Question: I have the following class file which will search a page and extract certain information and display it as an output:
'''
public class Crawler
{
public string Url
{
get;
set;
}
public Crawler() { }
public Crawler(string Url)
{
this.Url = Url;
}
public XDocument GetXDocument()
{
HtmlAgilityPack.HtmlWeb doc1 = new HtmlAgilityPack.HtmlWeb();
doc1.UserAgent = "Mozilla/4.0 (conpatible; MSIE 7.0; Windows NT 5.1)";
HtmlAgilityPack.HtmlDocument doc2 = doc1.Load(Url);
doc2.OptionOutputAsXml = true;
doc2.OptionAutoCloseOnEnd = true;
doc2.OptionDefaultStreamEncoding = System.Text.Encoding.UTF8;
GetXDocument xdoc = GetXDocument.Parse(doc2.DocumentNode.SelectSingleNode("html").OuterHtml);
return xdoc;
}
}
'''
When I run the web application, I get the following error:
'Error 1 'WebApplication1.Crawler.GetXDocument()' is a 'method' but is used like a 'type' c:\users\usrs\documents\visual studio 2012\Projects\WebApplication1\WebApplication1\Crawler.cs 30 13 WebApplication1'
'Error 2 'WebApplication1.Crawler.GetXDocument()' is a 'method', which is not valid in the given context c:\users\usrs\documents\visual studio 2012\Projects\WebApplication1\WebApplication1\Crawler.cs 30 33 WebApplication1'
I am trying to use the following web page example: <URL>
My web application solution looks like this:

Can someone also please tell me where do I add the 'main' function.
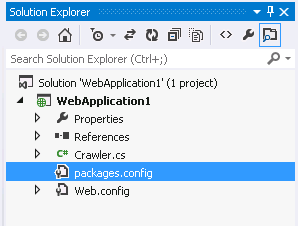
Answer: Change this
'''
GetXDocument xdoc = GetXDocument.Parse(doc2.DocumentNode.SelectSingleNode("html").OuterHtml);
'''
to
'''
XDocument xdoc = XDocument.Parse(doc2.DocumentNode.SelectSingleNode("html").OuterHtml);
'''
'GetXDocument' is a method and it return an object which is a 'XDocument'